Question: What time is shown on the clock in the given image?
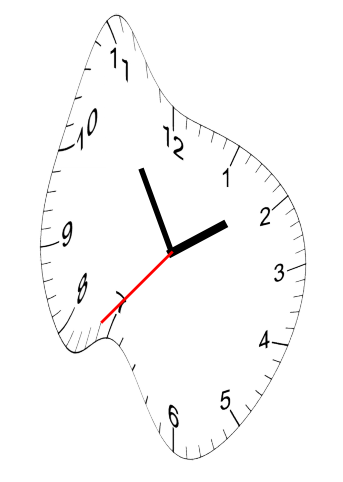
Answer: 01:54:37